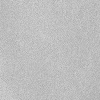
Atmospheric dust classification: not_dusty